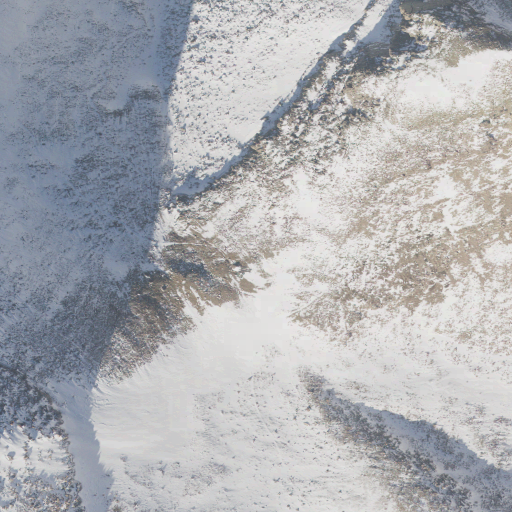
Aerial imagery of gap in Utah named Gunsight Pass containing barren land, grassland, and shrub